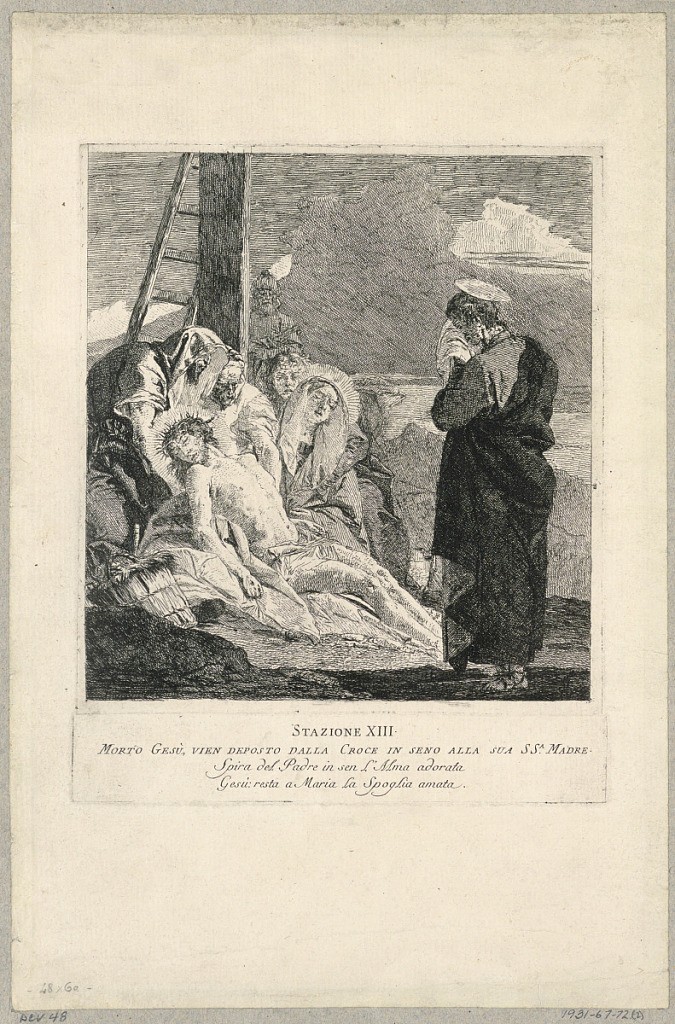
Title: Via crucis - Station XIII, The Deposition
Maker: Giovanni Domenico Tiepolo, Italian, 1727 – 1804
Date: ca. 1749
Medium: Etching on cream laid paper
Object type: Print
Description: Only state